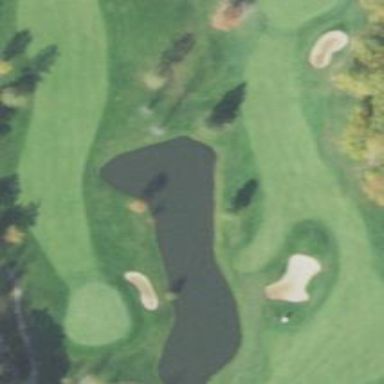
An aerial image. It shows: Water hazard in golf course. The hazard is natural water feature.